Question: Given the following four-coloring problem graph, where part of the region has been pre-colored, how many coloring combinations are there for the remaining region?
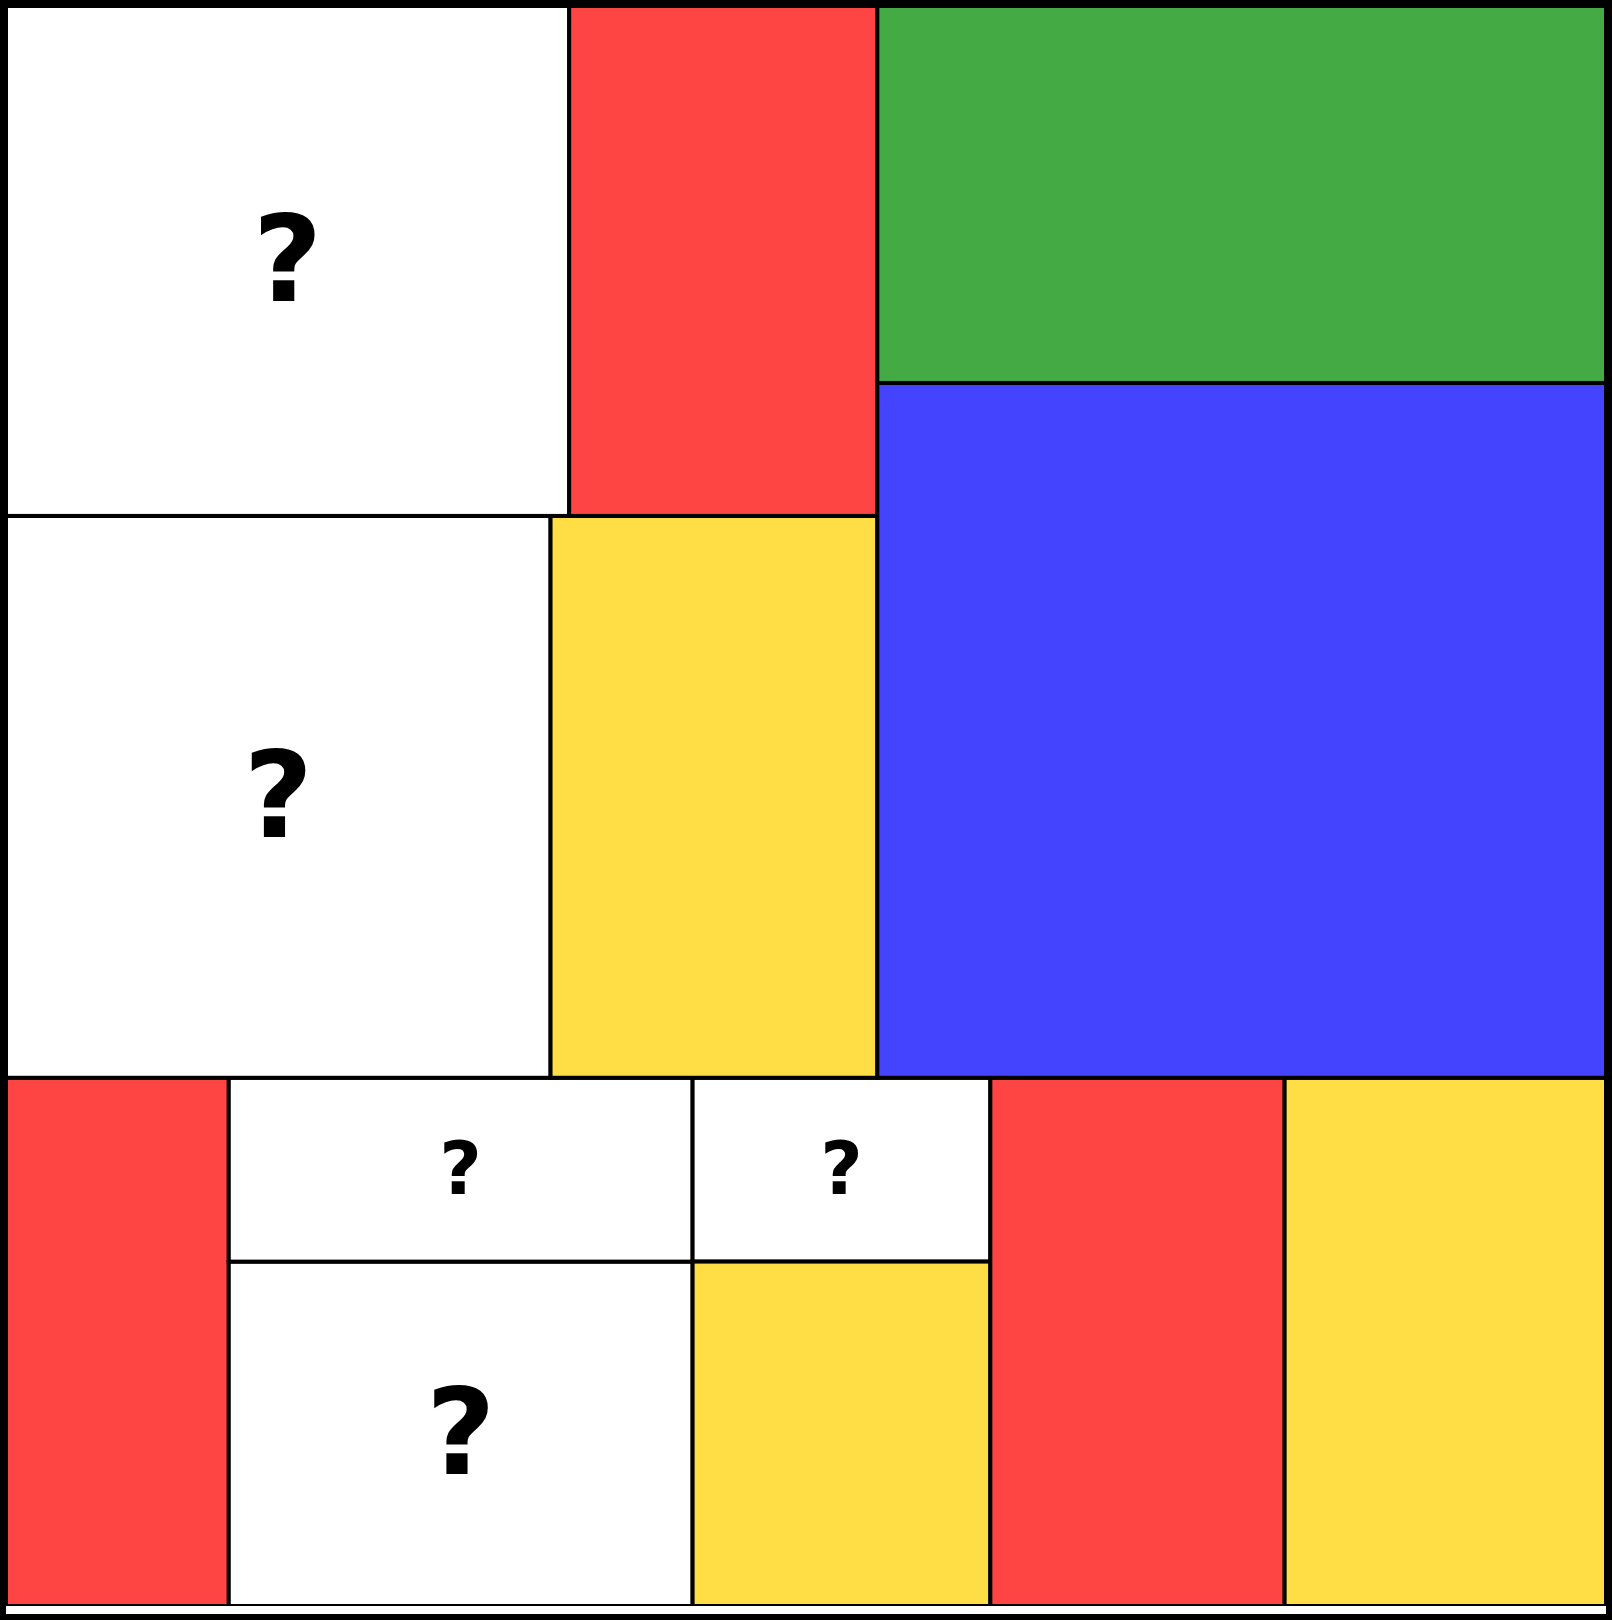
Answer: 1